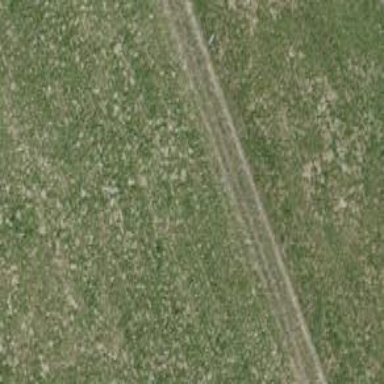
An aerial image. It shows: Grass track with grade4 quality surface.